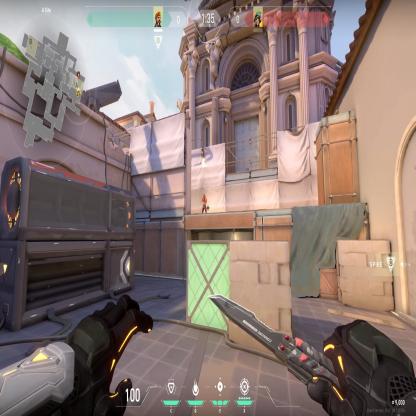
Label: enemy